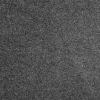
Atmospheric dust classification: dusty